Question: On clicking on next and prev button date should change as shown here:

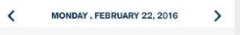
Answer: For such functional I use moment.js with next code:
Template:
'''
<div class="month">
<i class="fa fa-angle-left fa-2x" aria-hidden="true" (click)="prevMonth()"></i>
<span>{{month}}</span>
<i class="fa fa-angle-right fa-2x" aria-hidden="true" (click)="nextMonth()"></i>
</div>
'''
Component.ts:
'''
date: Date = new Date();
month = moment().format('MMMM');
dateNow = moment();
prevMonth() {
this.month = moment(this.dateNow).subtract(1, 'months').format('MMMM');
this.dateNow.subtract(1, 'months');
}
nextMonth() {
this.month = moment(this.dateNow).add(1, 'months').format('MMMM');
this.dateNow.add(1, 'months');
}
'''